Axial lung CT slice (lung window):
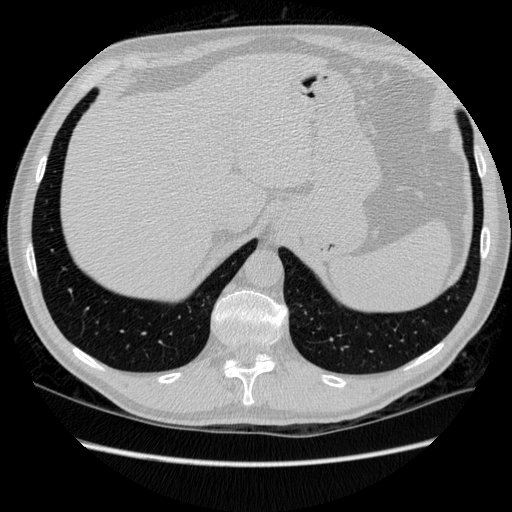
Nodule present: no